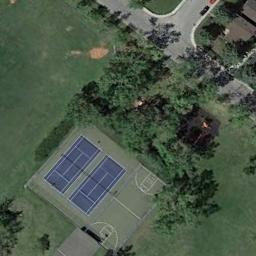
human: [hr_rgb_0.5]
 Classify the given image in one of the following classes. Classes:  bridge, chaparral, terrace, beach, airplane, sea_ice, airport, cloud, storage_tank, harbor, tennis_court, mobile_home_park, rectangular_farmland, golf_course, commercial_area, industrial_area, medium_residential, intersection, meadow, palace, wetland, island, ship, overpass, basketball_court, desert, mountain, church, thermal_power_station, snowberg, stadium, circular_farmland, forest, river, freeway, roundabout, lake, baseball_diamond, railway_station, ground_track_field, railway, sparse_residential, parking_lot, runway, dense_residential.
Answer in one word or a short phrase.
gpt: tennis_court